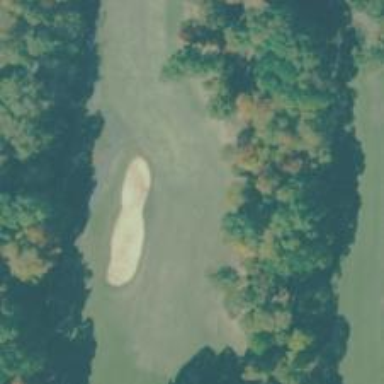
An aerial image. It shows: View of golf hole.